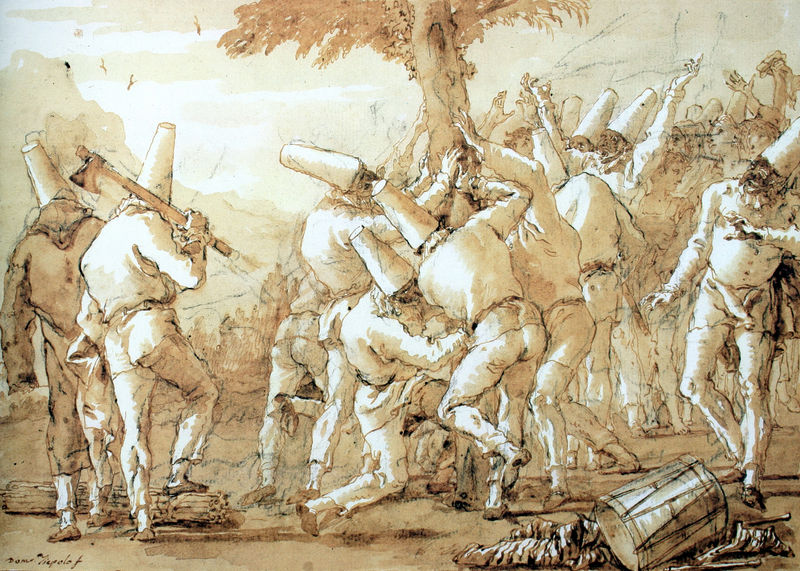
Titel: Pulcinella fällt(?) einen Baum
Künstler: Giovanni Domenico Tiepolo
Standort: New York
Institution: The Metropolitan Museum of Art
Schlagwörter: baum, berg, blätter, dunkel, feder, himmel, kampf, schatten, vogel, weiß, aquarell, frauen, landschaft, menschen, ocker, stadt, bewegung, braun, finger, geste, hell, holz, hut, hüte, kopfbedeckungen, licht, männer, schwarz, skizze, zeichnung, gürtel, rot, tuch, beige, tanz, anzüge, hose, mützen, arme, kragen, hände, signatur, baumstamm, natur, stamm, vögel, boden, kostüm, stoff, decke, blatt, pflanzen, bauern, genre, landleben, beine, kopfbedeckung, hintern, liegen, italien, spieler, venedig, stab, studie, hosen, bündel, monochrom, linien, signiert, treiben, grisaille, sepia, taillen, querformat, soldaten, kraft, knöpfe, laviert, tusche, maske, glaube, aufruhr, clown, radierung, stich, greifen, streit, uniform, konturen, fasching, pinsel, trommel, marsch, tinte, gestalten, zacken, zickzack, stäbe, axt, fällen, holzfäller, teufel, kapelle, menschengruppe, umzug, beil, karneval, türkei, aufstellen, tänzer, harlekin, lavierung, männr, federzeichnung, fes, masken, han, tiepolo, fez, aktion, türken, botticelli, clowns, pauke, rangelei, äxte, gruppiert, lavur, venezien, mob, tanzend, fastnacht, spitzhüte, pulcinella, harlekine, tuschelavierung, baum fällen, dand, gian domenico, giandomenico tiepolo, hohe hüte, sepi, tromme, tumault, bleistigt, tanz#